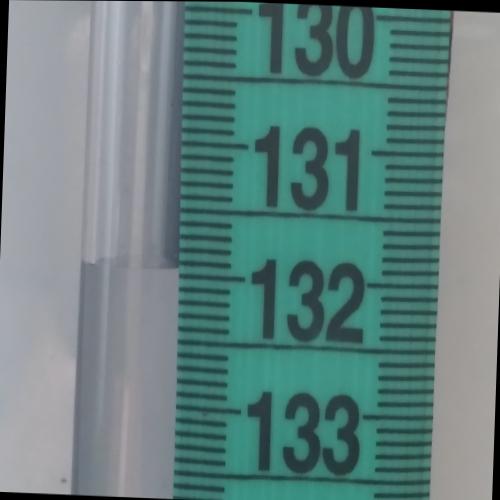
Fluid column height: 131.9 cm